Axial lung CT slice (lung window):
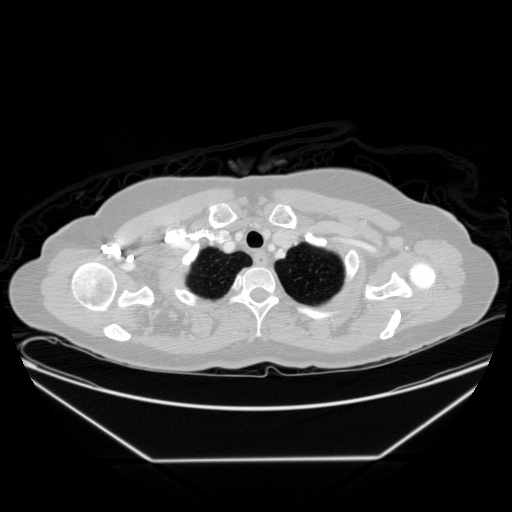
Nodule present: no